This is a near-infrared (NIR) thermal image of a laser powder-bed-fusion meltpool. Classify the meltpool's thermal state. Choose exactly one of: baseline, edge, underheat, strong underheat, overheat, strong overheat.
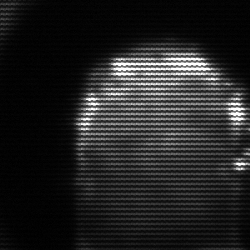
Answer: baseline